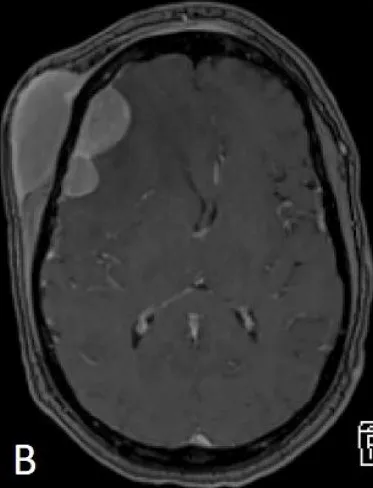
MRI showing scalp mass, vasogenic edema, and midline shift. Axial view T1 with contrast.
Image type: radiology (mri)